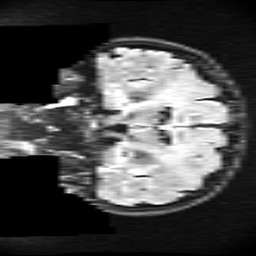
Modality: FLAIR
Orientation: coronal
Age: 34
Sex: female
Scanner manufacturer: ge
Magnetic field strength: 3 T
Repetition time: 11 s
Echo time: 0.1497 s